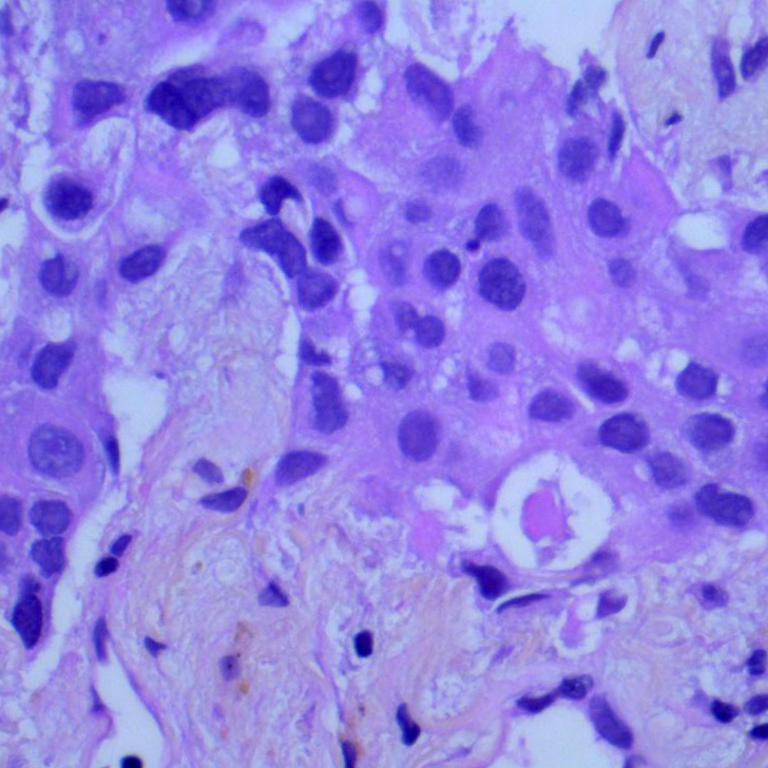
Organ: lung
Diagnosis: adenocarcinomas